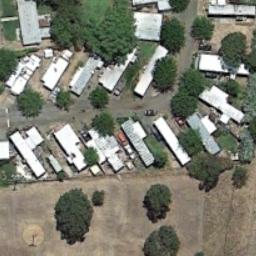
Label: mobile_home_park